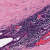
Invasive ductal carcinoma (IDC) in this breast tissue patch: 0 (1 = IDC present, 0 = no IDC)